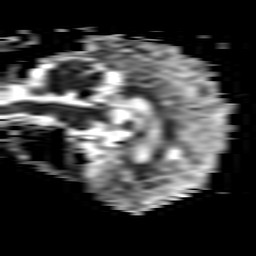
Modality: ADC
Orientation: sagittal
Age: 58
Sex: female
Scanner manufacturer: philips
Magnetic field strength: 3 T
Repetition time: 3.456 s
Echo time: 0.076 s